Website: apple
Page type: order-tracking
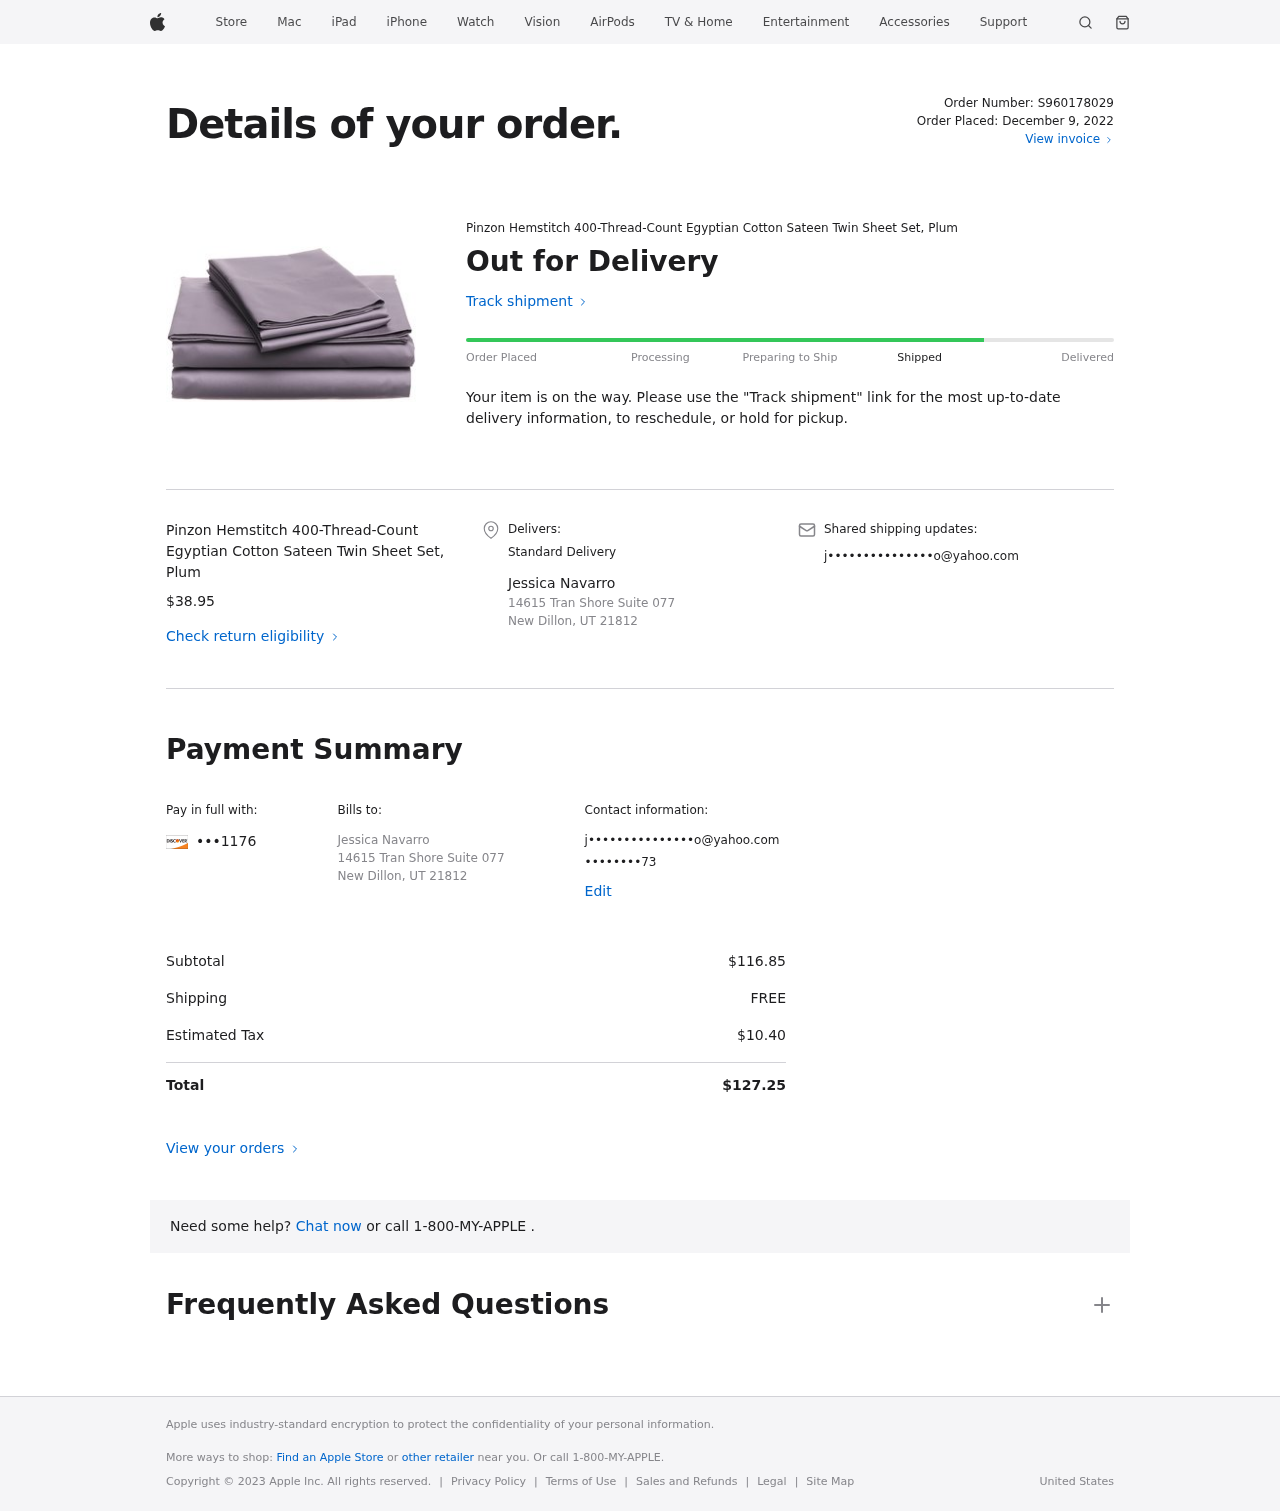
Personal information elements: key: PII_CARD_LAST4
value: •••1176
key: PII_CITY_STATE_ZIP
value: New Dillon, UT 21812
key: PII_EMAIL
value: j•••••••••••••••o@yahoo.com
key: PII_FULLNAME
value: Jessica Navarro
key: PII_PHONE
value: ••••••••73
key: PII_STREET
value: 14615 Tran Shore Suite 077
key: PII_FULLNAME2
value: Jessica Navarro
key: PII_CITY
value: New Dillon
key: PII_STATE_ABBR
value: UT
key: PII_POSTCODE
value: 21812
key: PII_POSTCODE_FULL
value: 21812
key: PII_CITY_STATE
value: New Dillon, UT
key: PII_POSTCODE_NUMERIC
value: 21812
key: PII_EMAIL2
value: j•••••••••••••••o@yahoo.com
Product elements: key: PRODUCT1_NAME
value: Pinzon Hemstitch 400-Thread-Count Egyptian Cotton Sateen Twin Sheet Set, Plum
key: PRODUCT1_PRICE
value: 38.95
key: PRODUCT1_NAME2
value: Pinzon Hemstitch 400-Thread-Count Egyptian Cotton Sateen Twin Sheet Set, Plum
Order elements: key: ORDER_ID
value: Order Number: S960178029
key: ORDER_DATE
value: Order Placed: December 9, 2022
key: ORDER_SUBTOTAL
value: $116.85
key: ORDER_SHIPPING_COST
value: FREE
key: ORDER_TAX
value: $10.40
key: ORDER_TOTAL
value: $127.25